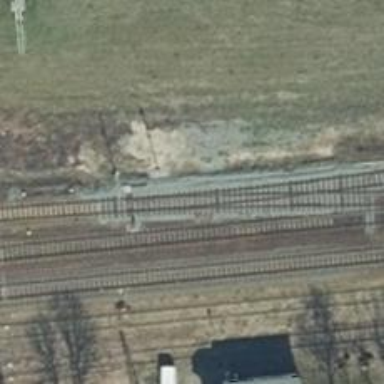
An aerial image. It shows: Railway track with electrified contact lines. This is siding track.